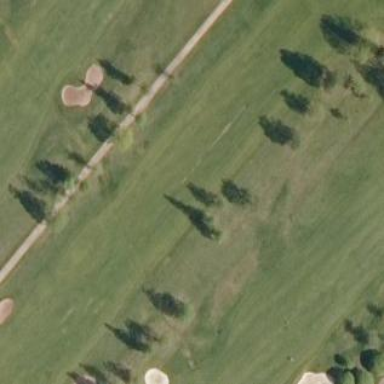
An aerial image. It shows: Grassy area designated as golf fairway.